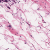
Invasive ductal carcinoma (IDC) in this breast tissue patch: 0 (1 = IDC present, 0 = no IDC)